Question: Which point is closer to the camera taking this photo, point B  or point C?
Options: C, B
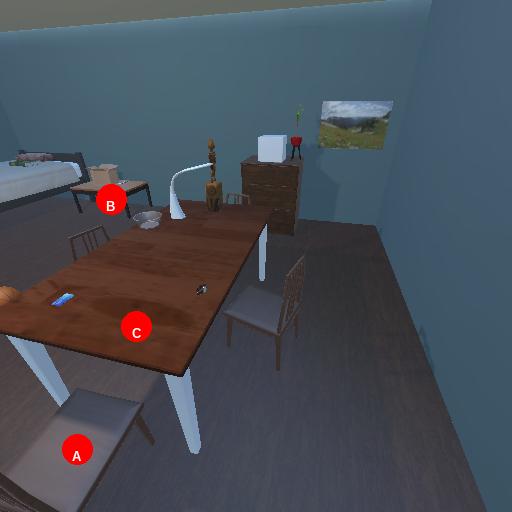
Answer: C